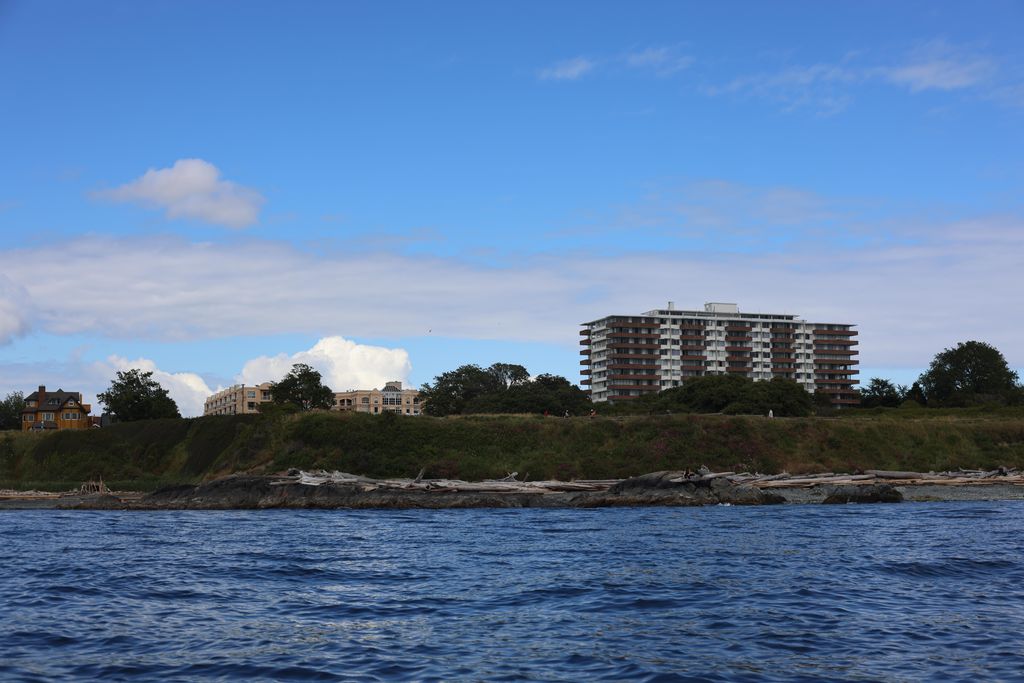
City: victoria